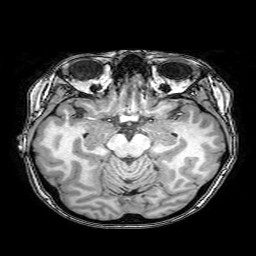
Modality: T1w
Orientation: coronal
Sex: female
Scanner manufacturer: philips
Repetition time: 0.008128 s
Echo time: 0.00372 s